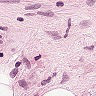
Metastatic tissue present: yes